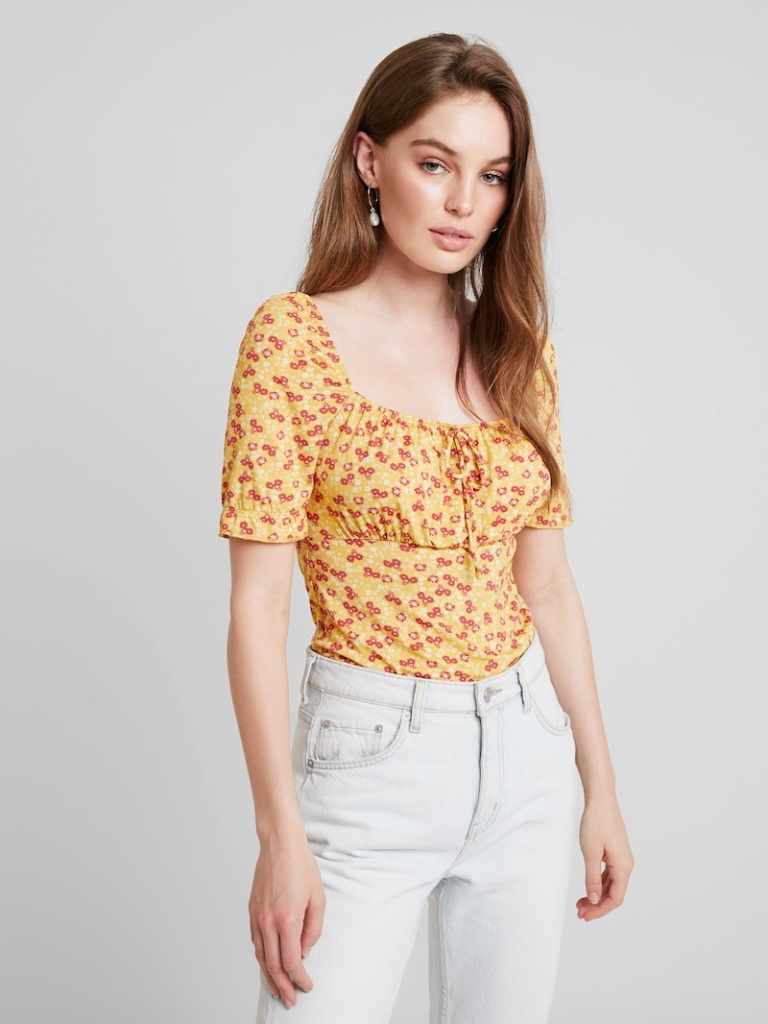
cotton tight short sleeve waist length Fully Tucked in square blouse